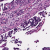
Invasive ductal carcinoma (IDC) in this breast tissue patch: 1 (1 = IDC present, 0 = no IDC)